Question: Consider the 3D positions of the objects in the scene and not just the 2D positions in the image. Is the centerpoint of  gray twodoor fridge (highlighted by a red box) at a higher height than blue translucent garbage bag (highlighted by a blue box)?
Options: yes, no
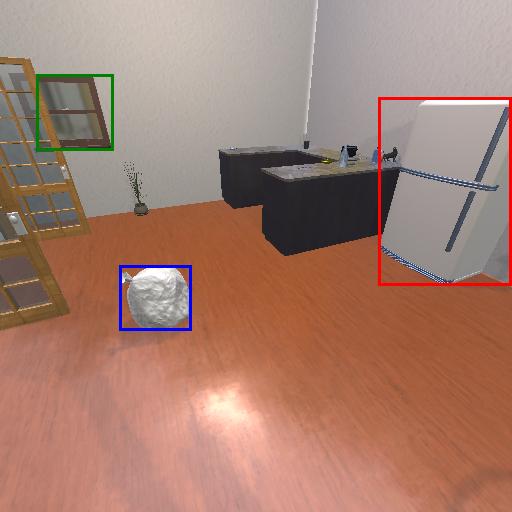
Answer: yes